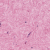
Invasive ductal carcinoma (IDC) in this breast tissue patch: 0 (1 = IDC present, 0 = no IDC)